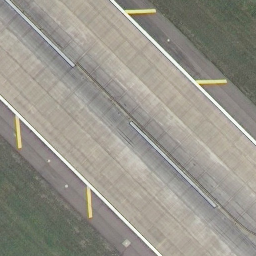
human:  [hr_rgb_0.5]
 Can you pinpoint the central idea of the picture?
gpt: runway